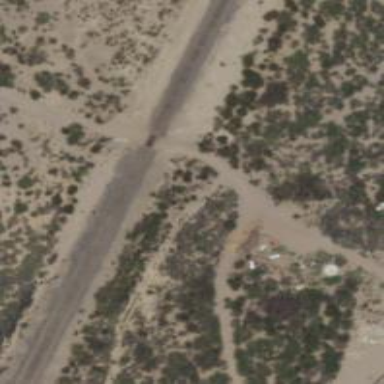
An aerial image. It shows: Track road along man-made cutline.